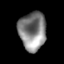
Tissue: skin
Cell type: Epithelial cells
Senescence score: 0.2752
Nuclear area (px): 1016
Mean DAPI intensity: 130.801